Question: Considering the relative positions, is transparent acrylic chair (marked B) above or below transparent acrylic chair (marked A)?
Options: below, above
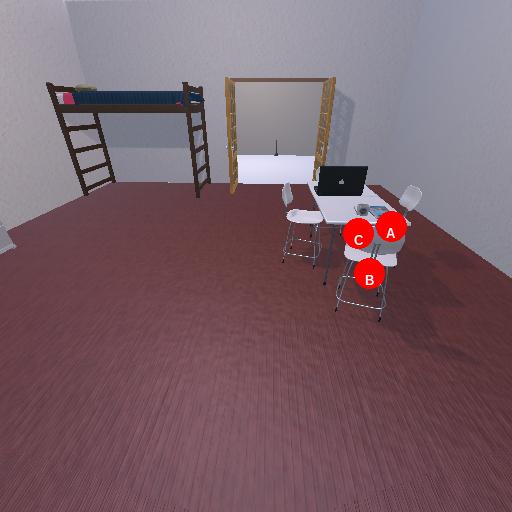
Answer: below